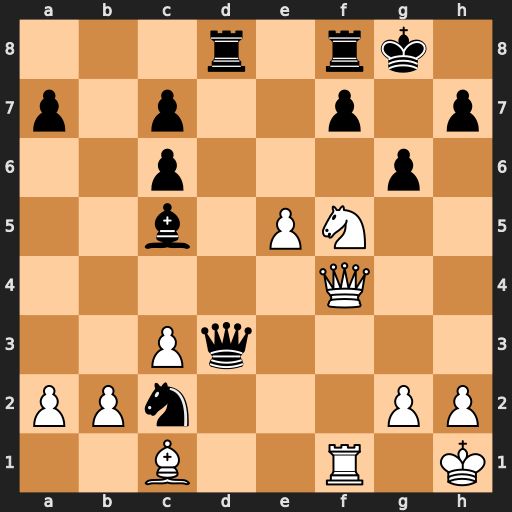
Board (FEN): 3r1rk1/p1p2p1p/2p3p1/2b1PN2/5Q2/2Pq4/PPn3PP/2B2R1K
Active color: w
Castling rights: -
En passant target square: -
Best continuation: Nh6+ Kg7 Qf6#